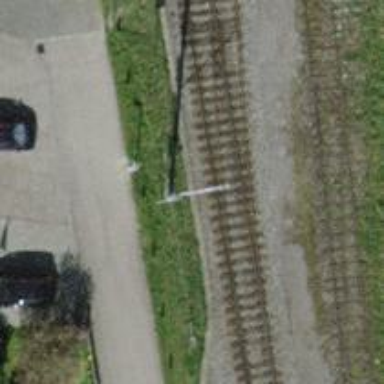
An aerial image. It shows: Railway switch.